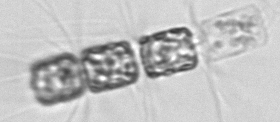
Label: Bacteriastrum